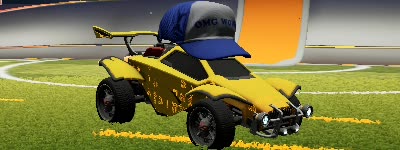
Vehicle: octane